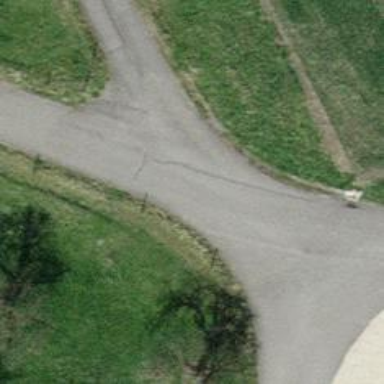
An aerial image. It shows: Unclassified road with asphalt surface.